Aerial crown-view tile of a tropical tree (Barro Colorado Island, Panama), acquired 20250414:
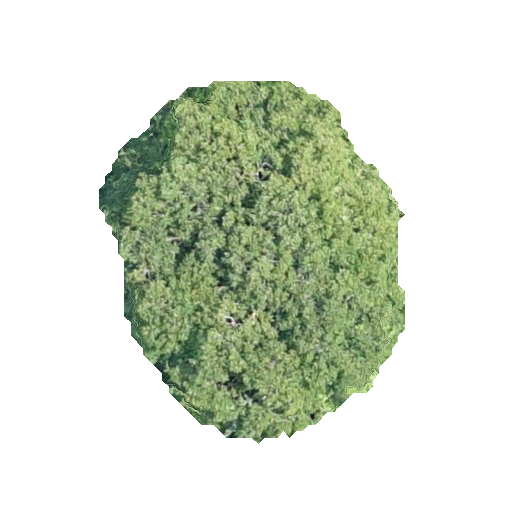
Species: Astronium graveolens
GBIF accepted scientific name: Astronium graveolens
Crown area: 120.469 m²